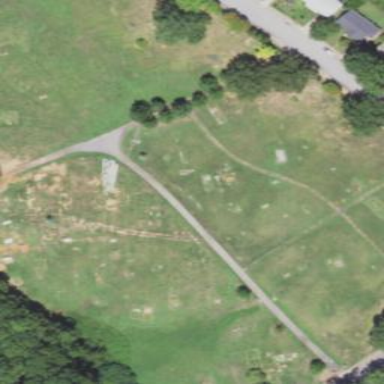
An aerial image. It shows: Graveyard.